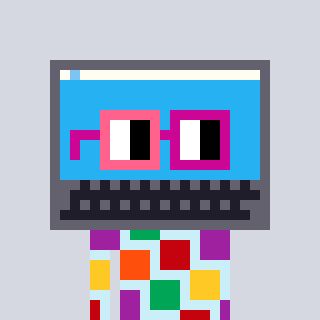
a pixel art character with square pink and red glasses, a laptop-shaped head and a cold-colored body on a cool background